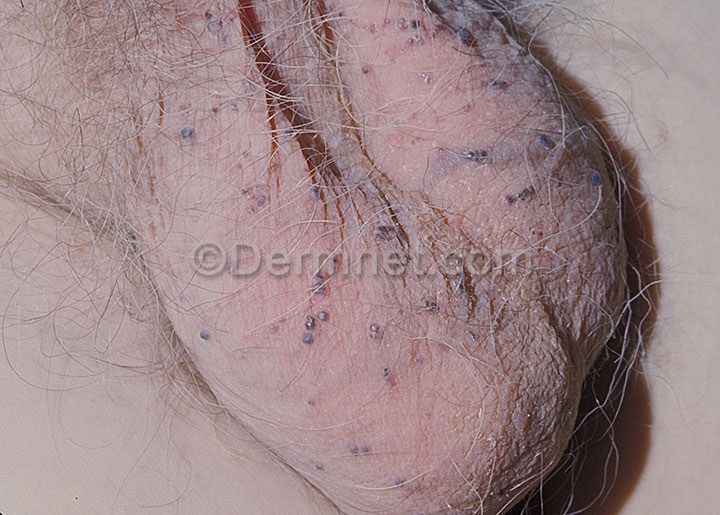
Disease: Vascular Tumors